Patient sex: F
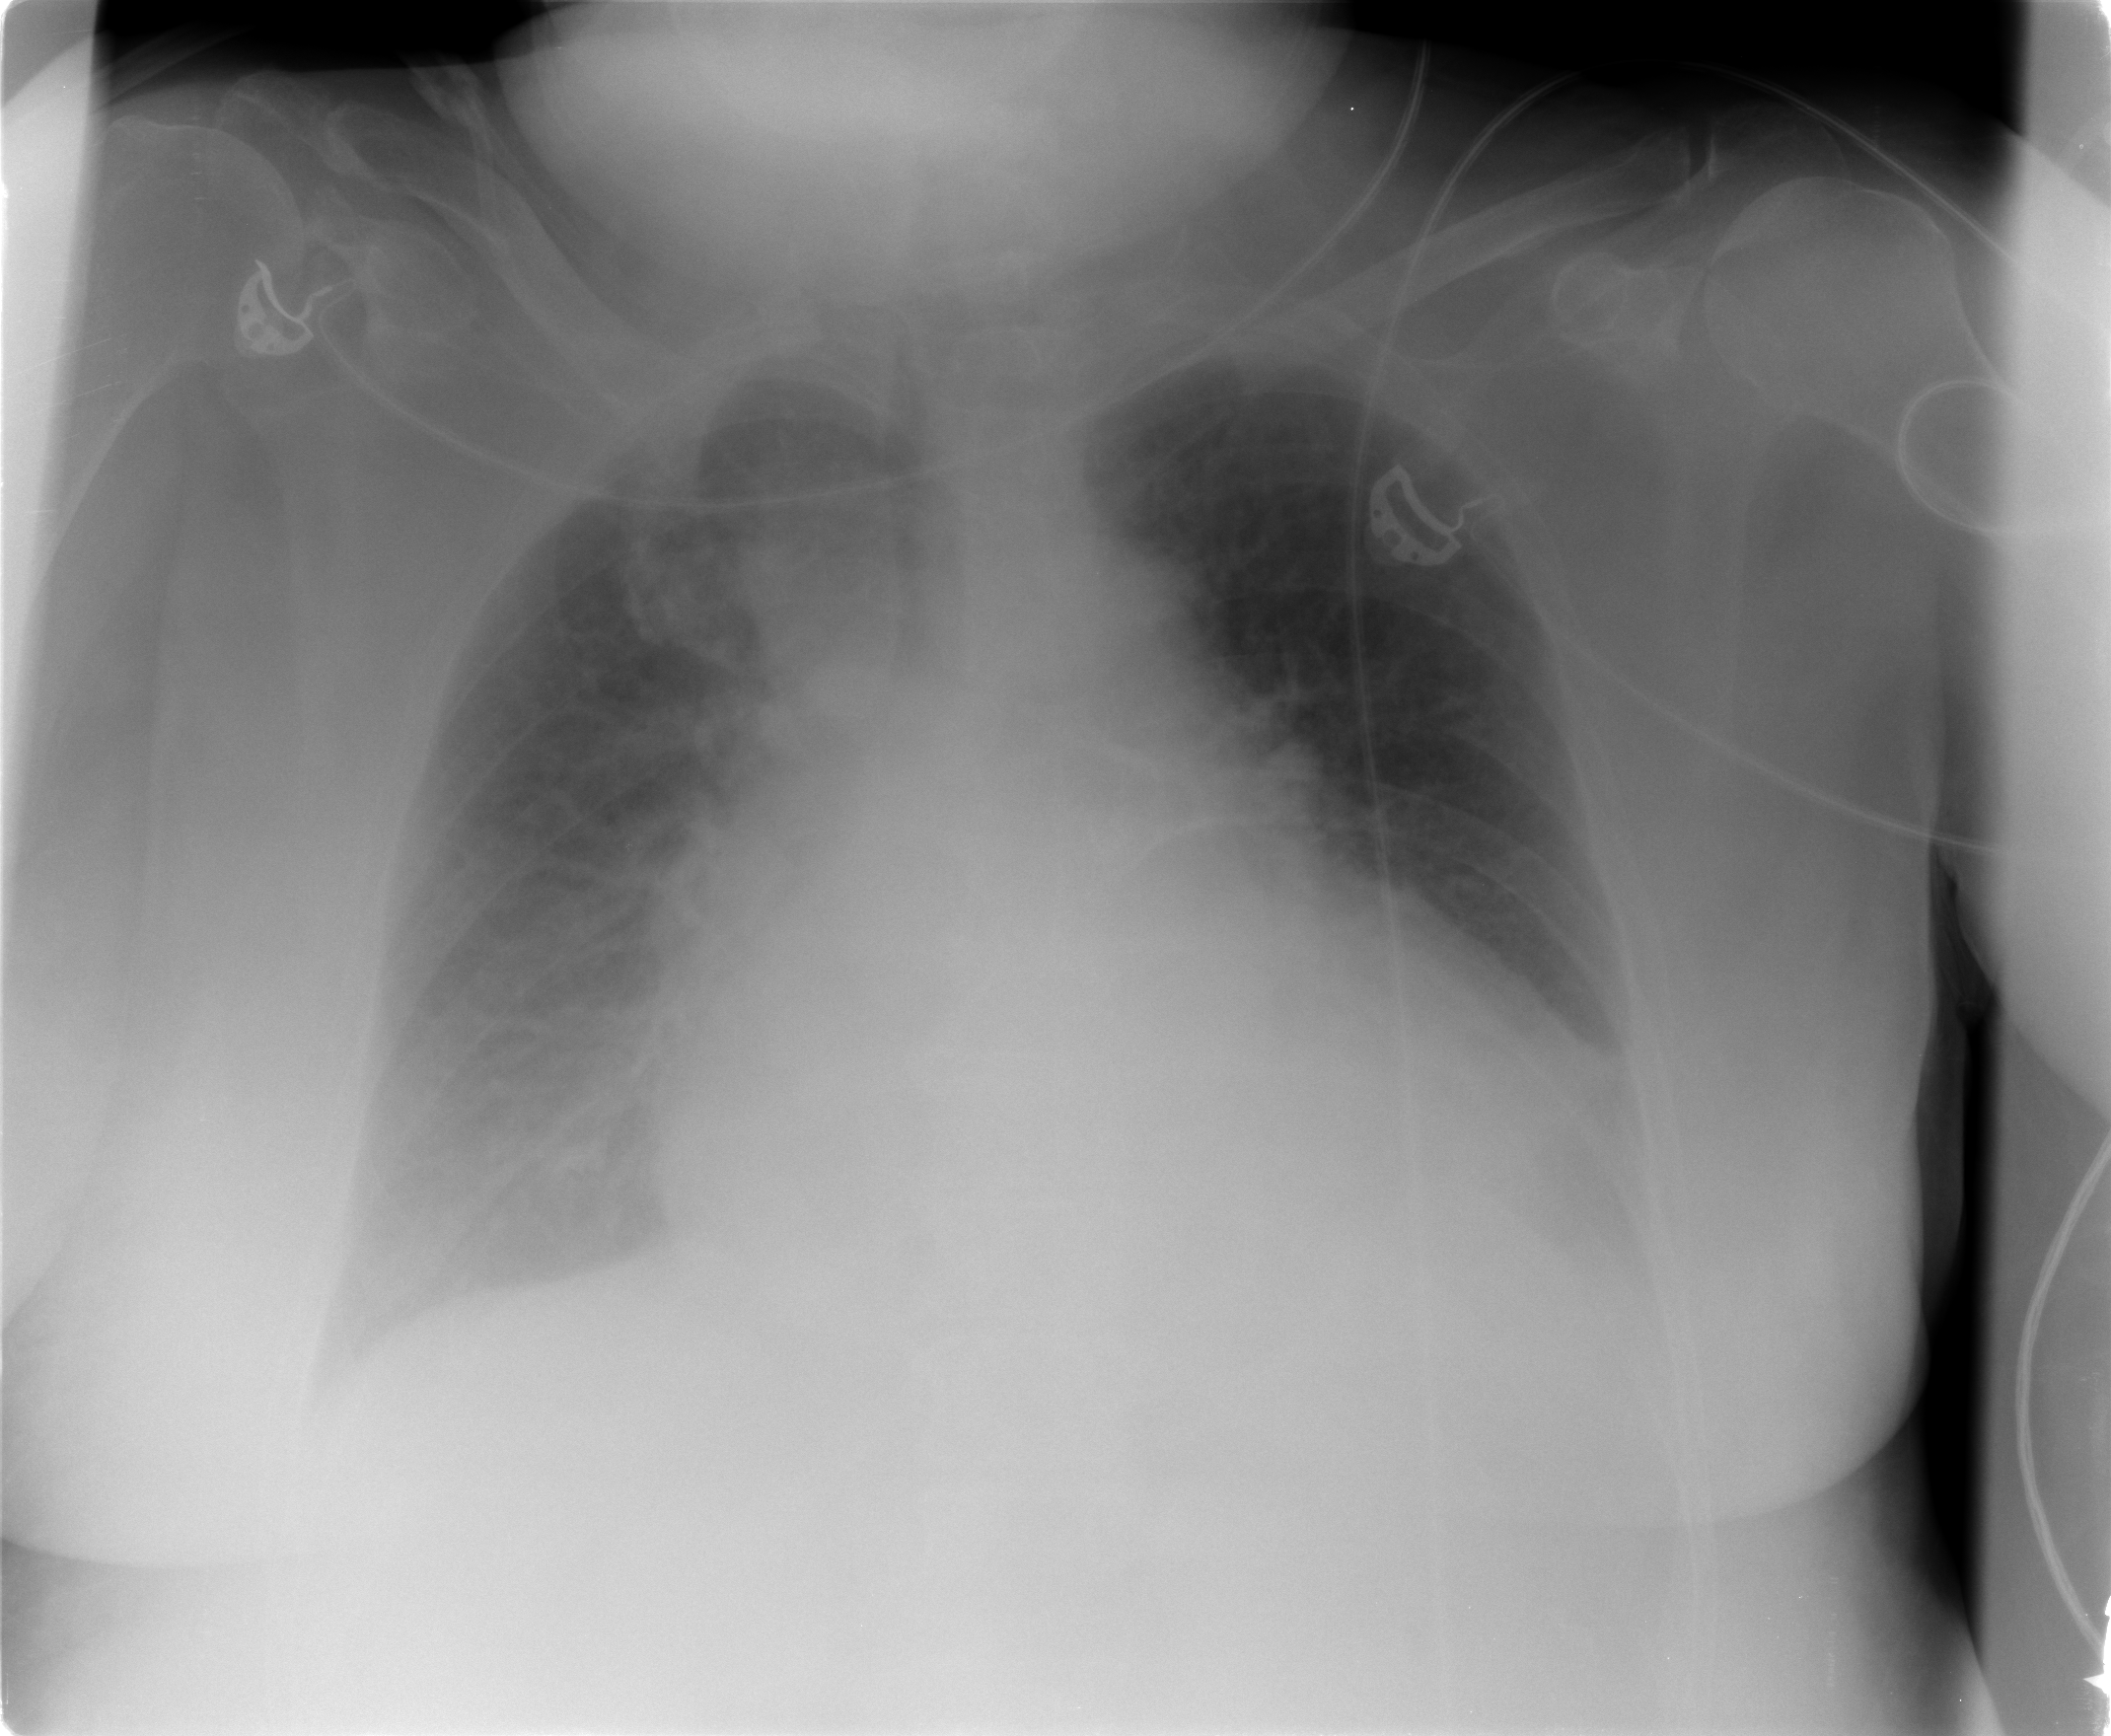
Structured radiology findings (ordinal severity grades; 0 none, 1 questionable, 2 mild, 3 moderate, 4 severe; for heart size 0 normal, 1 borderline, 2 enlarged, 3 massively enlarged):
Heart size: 2
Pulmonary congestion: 2
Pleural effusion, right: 2
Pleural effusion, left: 2
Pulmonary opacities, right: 0
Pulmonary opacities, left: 0
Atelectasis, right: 2
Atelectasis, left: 2